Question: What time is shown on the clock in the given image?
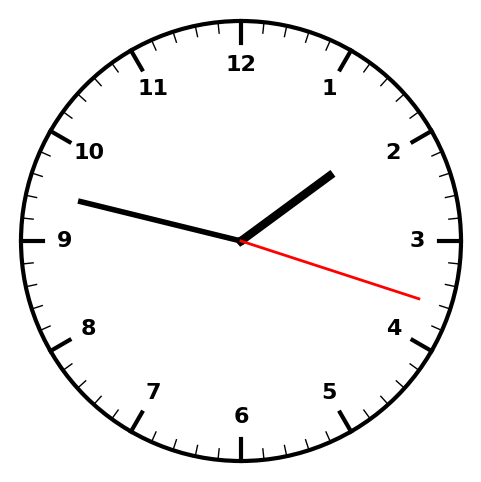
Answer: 01:47:18